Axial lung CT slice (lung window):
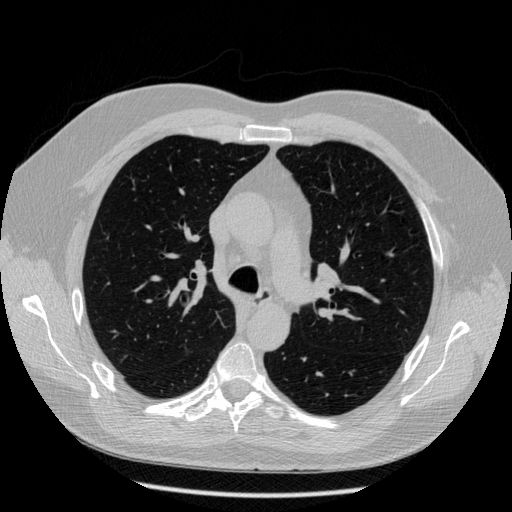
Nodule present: no